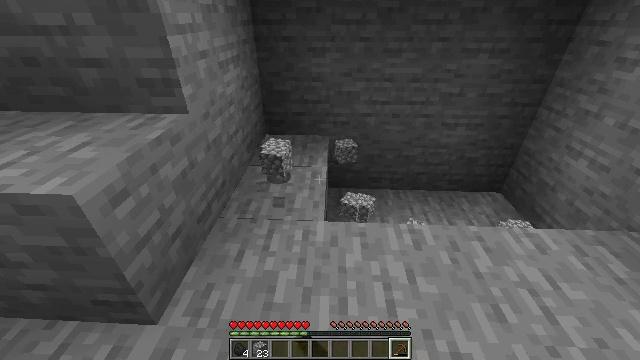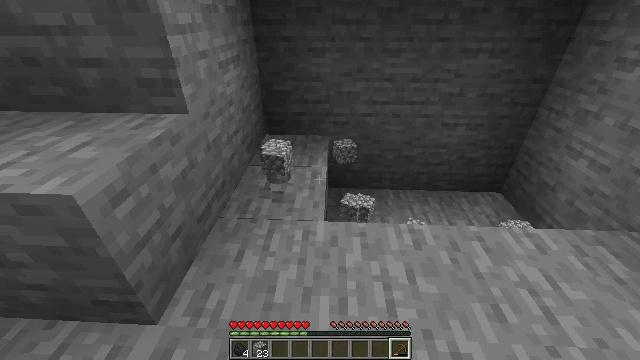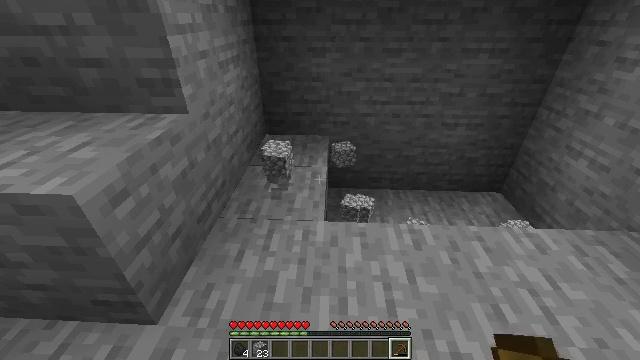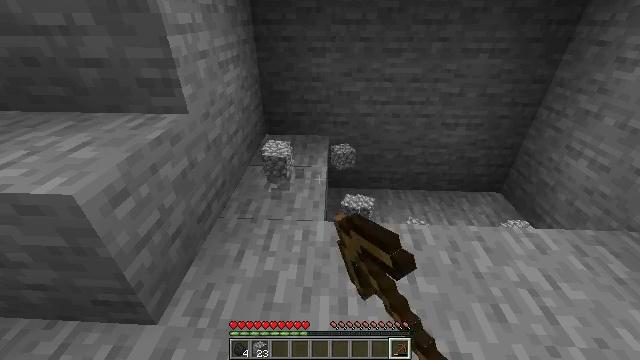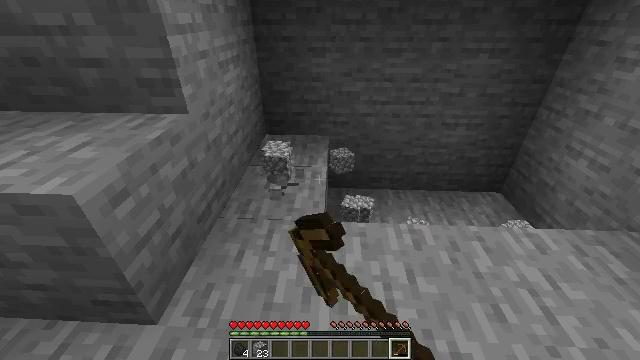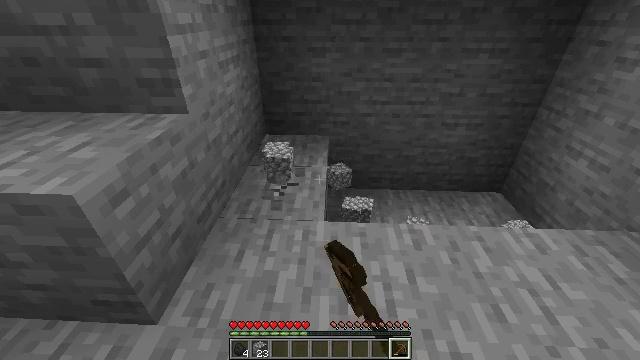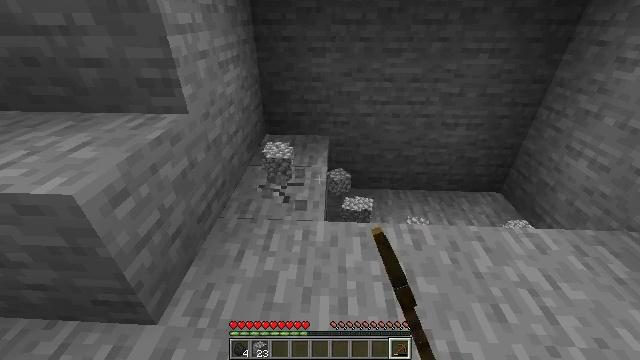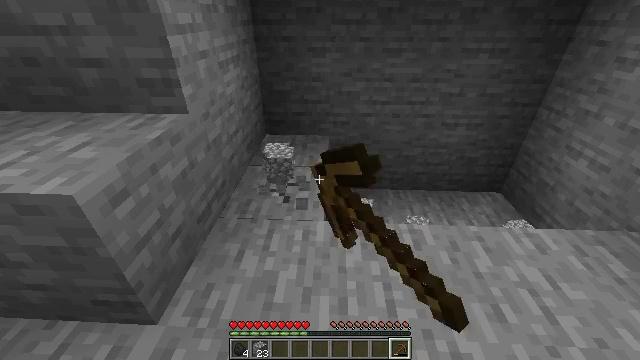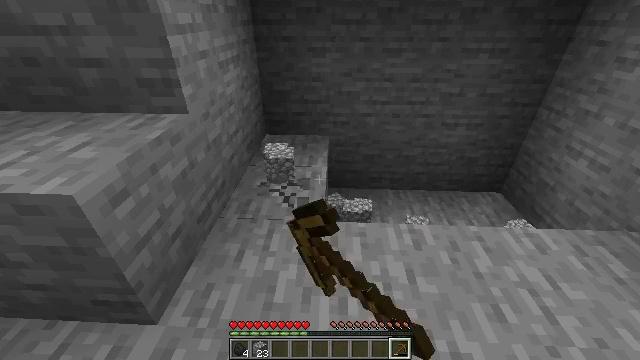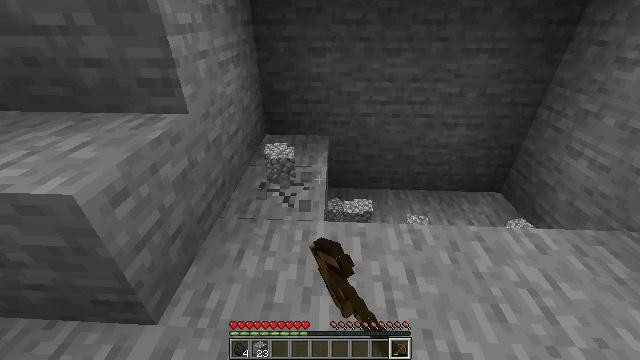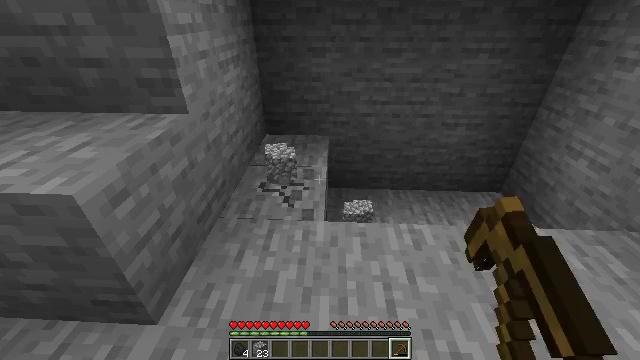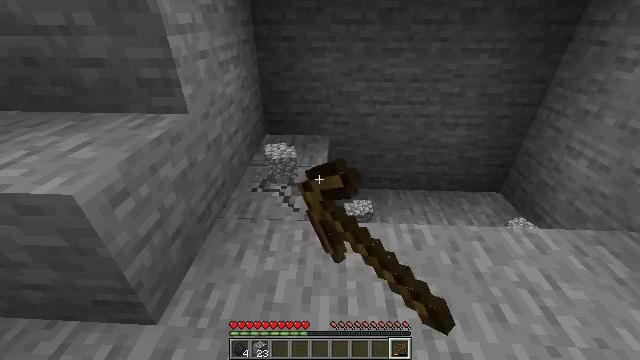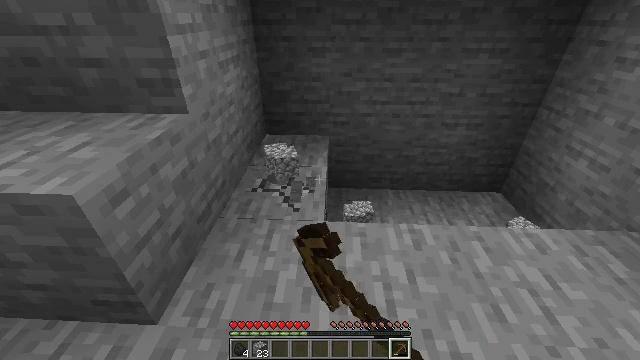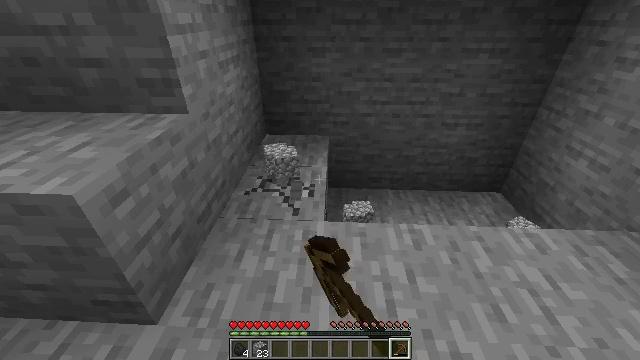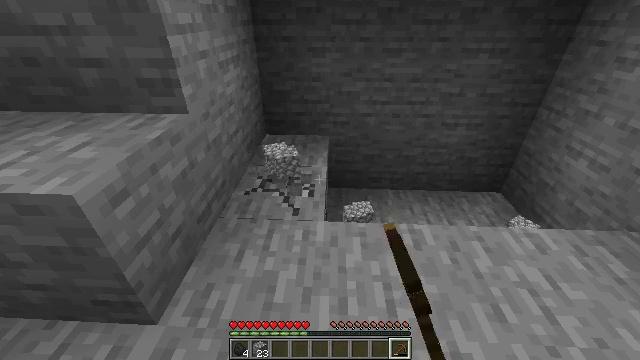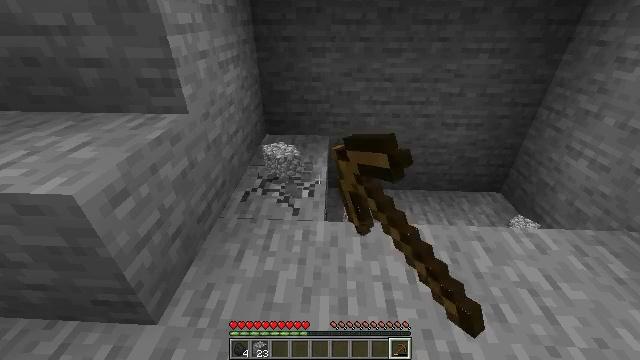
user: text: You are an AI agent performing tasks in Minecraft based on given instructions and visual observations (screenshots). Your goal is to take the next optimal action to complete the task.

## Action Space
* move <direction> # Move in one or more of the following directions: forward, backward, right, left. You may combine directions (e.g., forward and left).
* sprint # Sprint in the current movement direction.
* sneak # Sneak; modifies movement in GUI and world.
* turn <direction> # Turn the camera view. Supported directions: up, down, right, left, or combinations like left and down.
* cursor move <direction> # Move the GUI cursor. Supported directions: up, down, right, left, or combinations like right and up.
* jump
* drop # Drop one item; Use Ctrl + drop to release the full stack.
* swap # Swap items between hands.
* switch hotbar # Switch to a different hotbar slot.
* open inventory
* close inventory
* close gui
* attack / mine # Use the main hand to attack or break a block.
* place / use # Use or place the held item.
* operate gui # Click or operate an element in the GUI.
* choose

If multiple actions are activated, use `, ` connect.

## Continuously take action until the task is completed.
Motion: motion action
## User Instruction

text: Mine stone underground.
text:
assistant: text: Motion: attack / mine
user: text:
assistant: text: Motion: attack / mine
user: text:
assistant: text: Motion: attack / mine
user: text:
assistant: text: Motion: attack / mine
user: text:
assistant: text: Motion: attack / mine
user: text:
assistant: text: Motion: attack / mine
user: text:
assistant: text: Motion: attack / mine
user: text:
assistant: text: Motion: attack / mine
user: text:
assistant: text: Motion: attack / mine
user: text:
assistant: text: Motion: attack / mine
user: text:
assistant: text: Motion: attack / mine
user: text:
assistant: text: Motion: attack / mine
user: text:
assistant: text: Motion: attack / mine
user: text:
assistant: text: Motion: attack / mine
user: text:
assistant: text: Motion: attack / mine
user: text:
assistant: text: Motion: attack / mine
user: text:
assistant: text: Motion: attack / mine
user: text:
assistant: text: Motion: attack / mine
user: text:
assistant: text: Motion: attack / mine
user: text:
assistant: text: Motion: attack / mine
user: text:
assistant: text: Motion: attack / mine
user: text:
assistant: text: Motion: attack / mine
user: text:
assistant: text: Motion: attack / mine
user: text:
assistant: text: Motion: attack / mine
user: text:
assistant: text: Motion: attack / mine
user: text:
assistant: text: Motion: attack / mine
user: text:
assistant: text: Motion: attack / mine
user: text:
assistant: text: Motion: attack / mine
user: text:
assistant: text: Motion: attack / mine
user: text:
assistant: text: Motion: attack / mine